Question: I'm in the middle of modifying a test message application and one of the features that I'd like to add to it would be that when a text message is received, a dialog box of some sort would pop up with the text message stuff and the ability to quickly reply to it, all without having to go into the actual application. Taking HandcentSMS as an example, here is what I'm talking about:

Any ideas how to go about doing this, or could anyone point me in a good direction to get started on this?
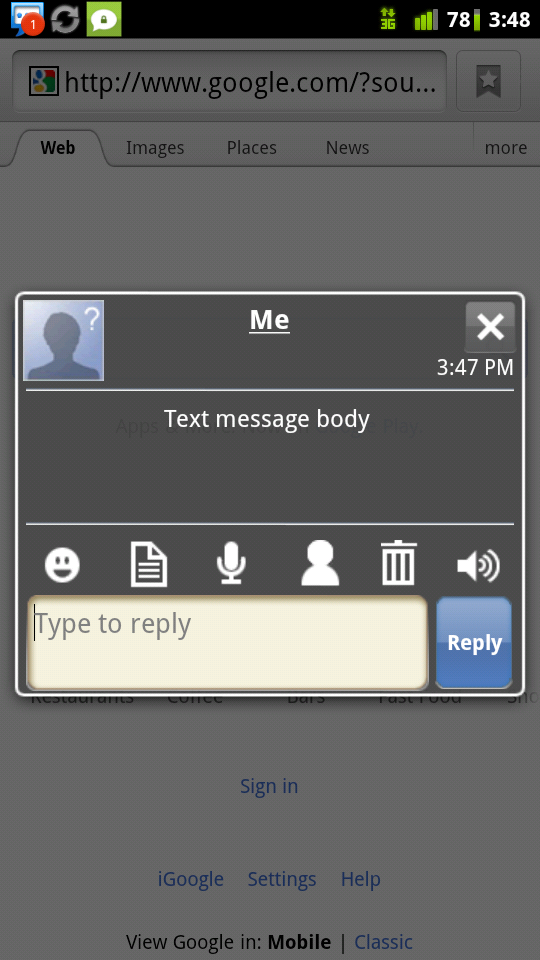
Answer: You can make an activity, and style it with custom style which should inherit Theme.Dialog
Example style:
'''
<style name="Theme.MyDialog" parent="android:style/Theme.Dialog">
<item name="android:windowBackground">@android:drawable/alert_light_frame</item>
<item name="android:textColorPrimary">@android:color/black</item>
<item name="android:textColor">@android:color/black</item>
<item name="android:overScrollMode">never</item>
<item name="android:windowNoTitle">true</item>
</style>
'''
The most important thing is to prepare xml layout of the activity properly.
I suggest to WRAP_CONTENT for everything vertically, and FILL_PARENT horizontally.
Sample layout xml:
'''
<?xml version="1.0" encoding="utf-8"?>
<LinearLayout xmlns:android="http://schemas.android.com/apk/res/android"
android:layout_width="wrap_content"
android:layout_height="wrap_content"
android:minWidth="280dp"
android:orientation="vertical">
<LinearLayout
android:id="@+id/frg_alert_title"
android:layout_width="fill_parent"
android:layout_height="wrap_content"
android:orientation="vertical">
<TextView
android:id="@android:id/title"
android:layout_width="wrap_content"
android:layout_height="wrap_content"
android:drawableLeft="@drawable/topbar_logo"
android:drawablePadding="10dp"
android:gravity="center_vertical"
android:padding="10dp"
android:text="Title"/>
<View
android:layout_width="fill_parent"
android:layout_height="2dp"
android:background="@android:drawable/divider_horizontal_bright"/>
</LinearLayout>
<FrameLayout
android:id="@+id/customPanel"
android:layout_width="fill_parent"
android:layout_height="wrap_content"
android:layout_weight="1"
android:visibility="gone">
<FrameLayout
android:id="@+id/custom"
android:layout_width="fill_parent"
android:layout_height="wrap_content"/>
</FrameLayout>
<ScrollView
android:id="@+id/messagePanel"
android:layout_width="fill_parent"
android:layout_height="wrap_content"
android:fillViewport="true"
android:padding="10dp">
<TextView
android:id="@android:id/message"
android:layout_width="fill_parent"
android:layout_height="wrap_content"
android:text="Some text"/>
</ScrollView>
<View
android:layout_width="fill_parent"
android:layout_height="2dp"
android:background="@android:drawable/divider_horizontal_bright"/>
<LinearLayout
android:id="@+id/frg_alert_three_buttons"
android:layout_width="fill_parent"
android:layout_height="wrap_content"
android:gravity="center"
android:padding="5dp"
android:visibility="gone"
android:weightSum="3">
<Button
android:id="@+id/button_positive"
android:layout_width="0dp"
android:layout_height="wrap_content"
android:layout_marginRight="5dp"
android:layout_weight="1"
android:maxLines="2"
android:minLines="2"
android:text="Button"/>
<Button
android:id="@+id/button_neutral"
android:layout_width="0dp"
android:layout_height="fill_parent"
android:layout_weight="1"
android:maxLines="2"
android:text="Button"/>
<Button
android:id="@+id/button_negative"
style="?android:attr/buttonStyle"
android:layout_width="0dp"
android:layout_height="fill_parent"
android:layout_marginLeft="5dp"
android:layout_weight="1"
android:maxLines="2"
android:text="Button"/>
</LinearLayout>
<LinearLayout
android:id="@+id/frg_alert_two_buttons"
android:layout_width="fill_parent"
android:layout_height="wrap_content"
android:gravity="center"
android:padding="@dimen/screenPadding"
android:weightSum="2">
<Button
android:id="@+id/button_positive"
android:layout_width="0dp"
android:layout_height="wrap_content"
android:layout_weight="1"
android:maxLines="2"
android:minLines="2"
android:text="Button"/>
<Button
android:id="@+id/button_negative"
android:layout_width="0dp"
android:layout_height="wrap_content"
android:layout_marginLeft="5dp"
android:layout_weight="1"
android:maxLines="2"
android:minLines="2"
android:text="Button"/>
</LinearLayout>
</LinearLayout>
'''